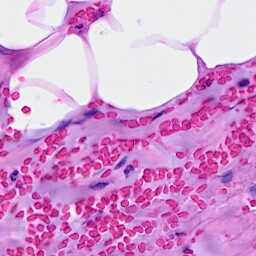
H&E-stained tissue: Breast